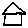
Label: house